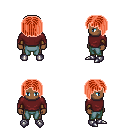
a pixel art fantasy rpg character, male body template, human, dark skin, maroon long-sleeve shirt, teal pants, red pageboy hairstyle, leather bracers, metal boots, four views (front, back, left, right), 2x2 character sprite sheet, small pixel art, hard edges, no anti-aliasing